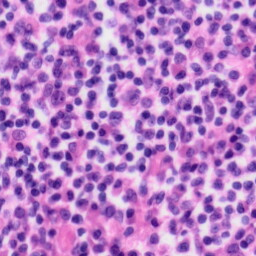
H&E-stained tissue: Tonsil